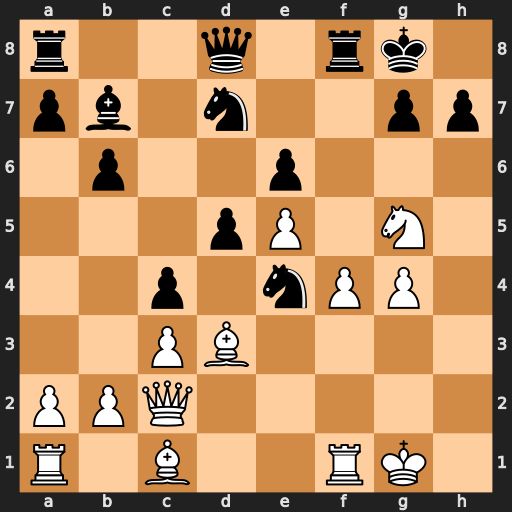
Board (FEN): r2q1rk1/pb1n2pp/1p2p3/3pP1N1/2p1nPP1/2PB4/PPQ5/R1B2RK1
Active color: w
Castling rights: -
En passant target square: -
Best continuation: Bxe4 dxe4 Qh2 h6 Nxe6